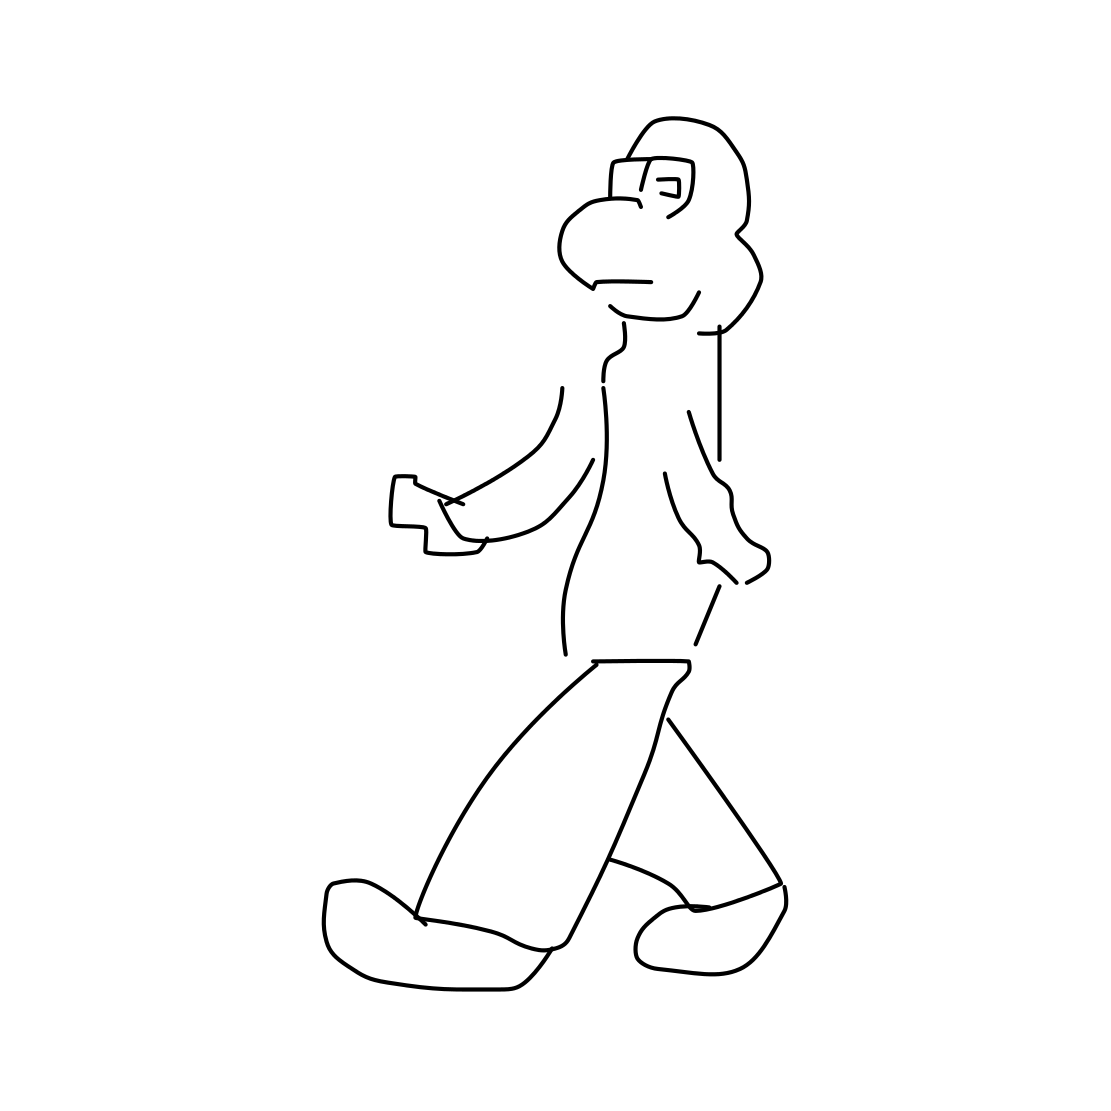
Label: person walking